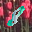
Label: 8